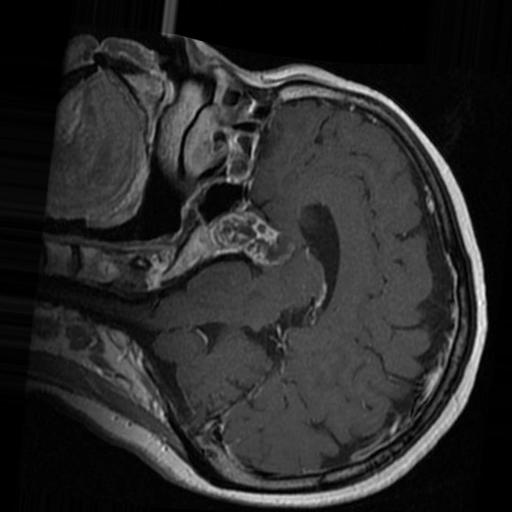
Label: brain_tumor